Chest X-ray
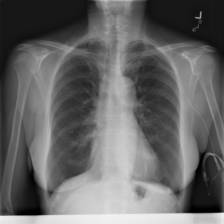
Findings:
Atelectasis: positive
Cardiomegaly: negative
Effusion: negative
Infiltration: negative
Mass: negative
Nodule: negative
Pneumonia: negative
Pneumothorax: negative
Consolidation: negative
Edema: negative
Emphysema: negative
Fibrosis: negative
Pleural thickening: negative
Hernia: negative